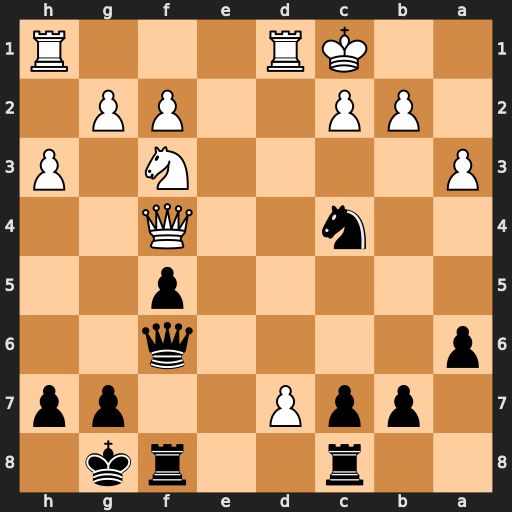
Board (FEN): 2r2rk1/1ppP2pp/p4q2/5p2/2n2Q2/P4N1P/1PP2PP1/2KR3R
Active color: b
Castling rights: -
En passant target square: -
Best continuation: Qxb2#